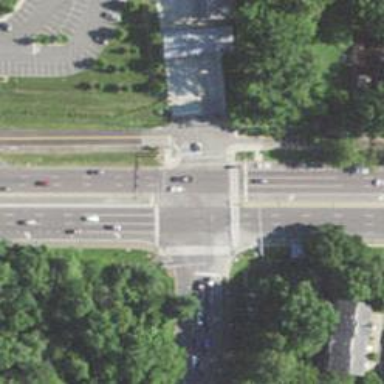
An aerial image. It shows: Marked crossing on cycleway road.